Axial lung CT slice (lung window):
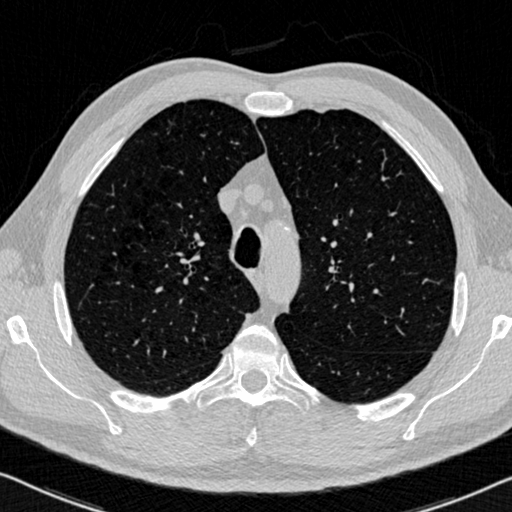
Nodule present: no